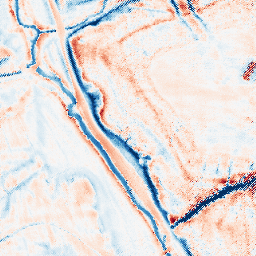
Category: edge_preserving
Decomposition family: bilateral
Decomposition parameters: d: 21
sigma_color: 75
sigma_space: 25
Upsampling method: regularized
Upsampling parameters: scale: 4
lambda_reg: 0.1
Upsampling scale: 4